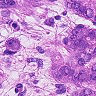
Metastatic tissue present: yes